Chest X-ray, AP view. Patient: 49 years old, sex M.
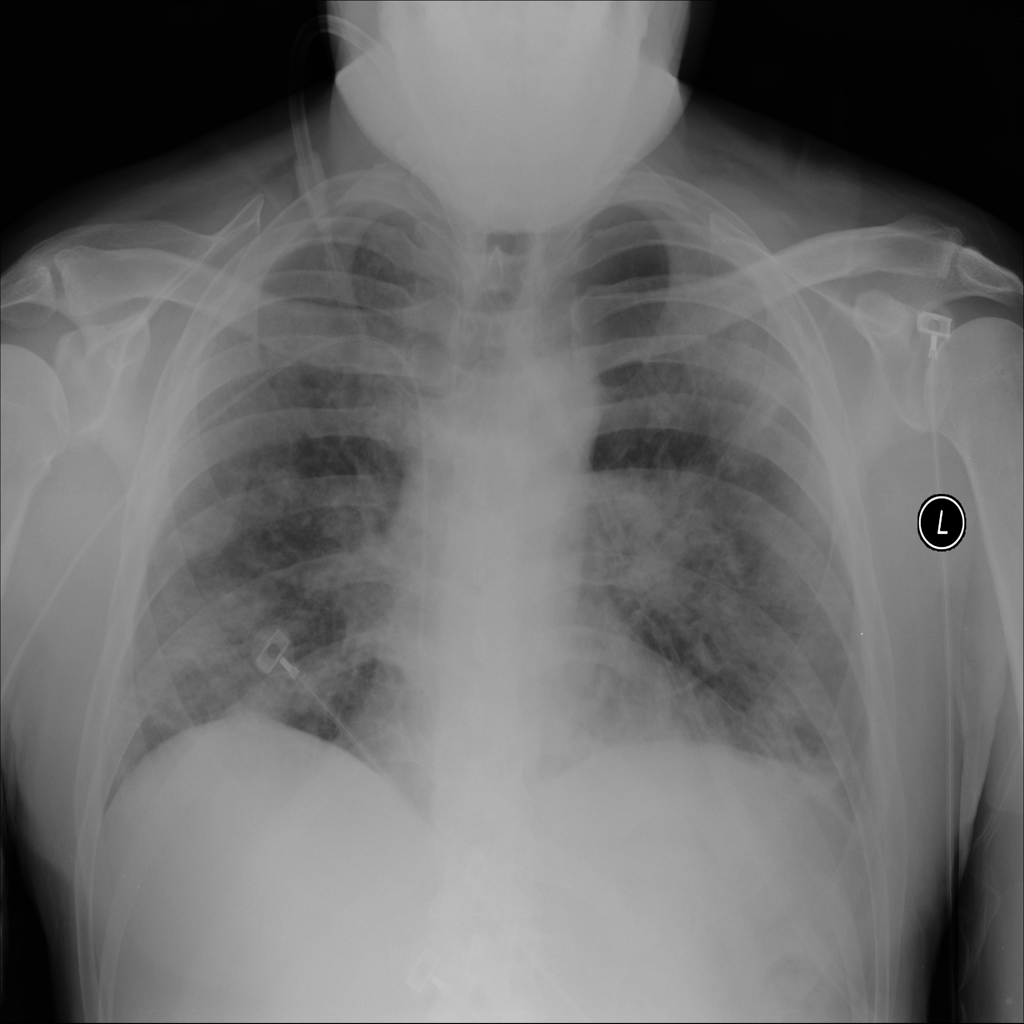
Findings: No Finding